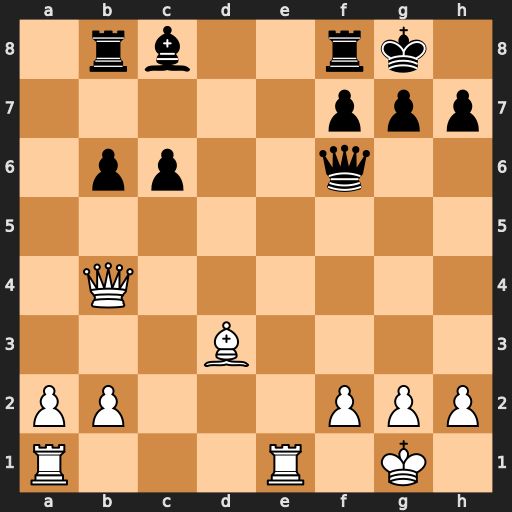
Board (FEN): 1rb2rk1/5ppp/1pp2q2/8/1Q6/3B4/PP3PPP/R3R1K1
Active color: w
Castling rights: -
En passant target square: -
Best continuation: Bxh7+ Kxh7 Qxf8